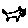
Label: cat